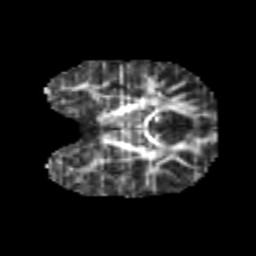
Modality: FA
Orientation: coronal
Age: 5
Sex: male
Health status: healthy